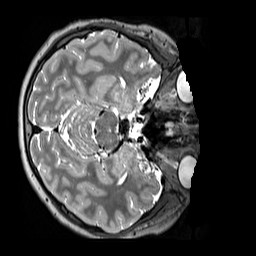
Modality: T2w
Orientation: axial
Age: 11
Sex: male
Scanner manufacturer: siemens
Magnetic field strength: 3 T
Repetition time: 3.2 s
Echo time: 0.408 s